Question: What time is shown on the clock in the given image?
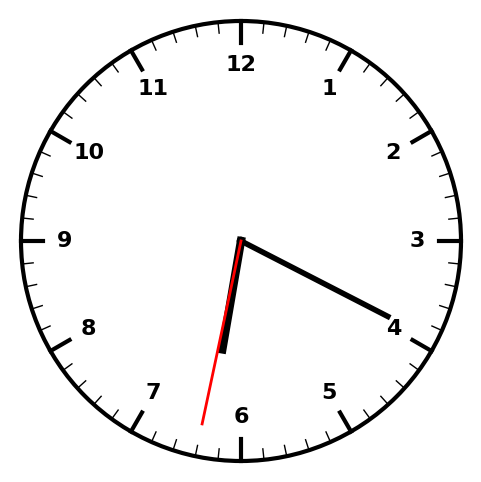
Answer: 06:19:32